Question: I've come across one nasty situation and couldn't solve it. I wrote SpringMVC + Hibernate application with Intellij IDEA. I wanna put all my jdbc properties (connection url, username and etc.) in jdbc.properties, but IDEA can't detect them in this file. Here is my WEB-INF/dispatcher-servlet.xml:
'''
<?xml version="1.0" encoding="UTF-8"?>
<beans xmlns="http://www.springframework.org/schema/beans"
xmlns:xsi="http://www.w3.org/2001/XMLSchema-instance"
xmlns:p="http://www.springframework.org/schema/p"
xmlns:mvc="http://www.springframework.org/schema/mvc" xmlns:util="http://www.springframework.org/schema/util"
xmlns:context="http://www.springframework.org/schema/context" xmlns:tx="http://www.springframework.org/schema/tx"
xsi:schemaLocation="http://www.springframework.org/schema/beans http://www.springframework.org/schema/beans/spring-beans.xsd http://www.springframework.org/schema/context http://www.springframework.org/schema/context/spring-context.xsd http://www.springframework.org/schema/mvc http://www.springframework.org/schema/mvc/spring-mvc.xsd http://www.springframework.org/schema/util http://www.springframework.org/schema/util/spring-util.xsd http://www.springframework.org/schema/tx http://www.springframework.org/schema/tx/spring-tx.xsd">
<mvc:annotation-driven/>
<context:component-scan base-package="com.controllers"/>
<bean id="viewResolver" class="org.springframework.web.servlet.view.InternalResourceViewResolver">
<property name="viewClass" value="org.springframework.web.servlet.view.JstlView"/>
<property name="prefix" value="/WEB-INF/jsp/"/>
<property name="suffix" value=".jsp"/>
</bean>
<bean id="fileCreator" class="com.utilites.FileCreator"/>
<tx:annotation-driven transaction-manager="transactionManager"/>
<bean id="dataSource"
class="org.springframework.jdbc.datasource.DriverManagerDataSource"
p:driverClassName="${jdbc.driverClassName}"
p:url="${jdbc.url}"
p:username="${jdbc.username}"
p:password="${jdbc.password}"/>
<bean id="sessionFactory" class="org.springframework.orm.hibernate4.LocalSessionFactoryBean">
<property name="dataSource" ref="dataSource"/>
<property name="configLocation">
<value>classpath:hibernate.cfg.xml</value>
</property>
<!--<property name="configurationClass">-->
<!--<value>org.hibernate.cfg.AnnotationConfiguration</value>-->
<!--</property>-->
<property name="hibernateProperties">
<props>
<prop key="hibernate.show_sql">true</prop>
<prop key="hibernate.dialect">org.hibernate.dialect.MySQLDialect</prop>
<prop key="hibernate.connection.charSet">UTF-8</prop>
</props>
</property>
</bean>
<bean id="transactionManager"
class="org.springframework.orm.hibernate3.HibernateTransactionManager">
<property name="sessionFactory" ref="sessionFactory"/>
</bean>
</beans>
'''
and my jdbc.properties contains:
'''
jdbc.driverClassName=com.mysql.jdbc.Driver
jdbc.dialect=org.hibernate.dialect.MySQLDialect
jdbc.url=jdbc:mysql://localhost:3306/Overhaul
jdbc.username=root
jdbc.password=
'''
and mysql-dependency in pom.xml:
'''
<dependency>
<groupId>mysql</groupId>
<artifactId>mysql-connector-java</artifactId>
<version>5.1.32</version>
</dependency>
'''
and my snippet of project structure:

When I build the project and deploy it, Tomcat shows me this error:
'''
PropertyAccessException 1: org.springframework.beans.MethodInvocationException: Property 'driverClassName' threw exception; nested exception is java.lang.IllegalStateException: Could not load JDBC driver class [${jdbc.driverClassName}];
'''
What's wrong in my app or somewhere esle?
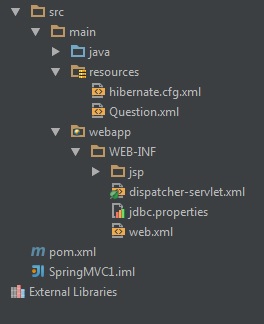
Answer: Keep the '.properties' file under 'resources' and add this above your 'bean' definition:
'''
<bean class="org.springframework.beans.factory.config.PropertyPlaceholderConfigurer">
<property name="locations" value="classpath:jdbc.properties"/>
</bean>
'''